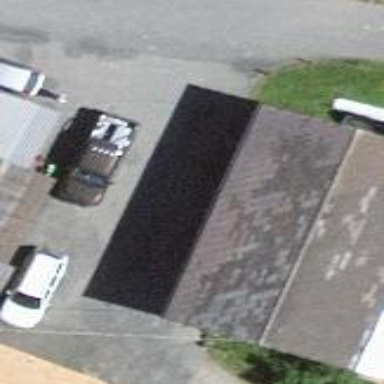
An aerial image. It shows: Shed building.